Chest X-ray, PA view. Patient: 45 years old, sex F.
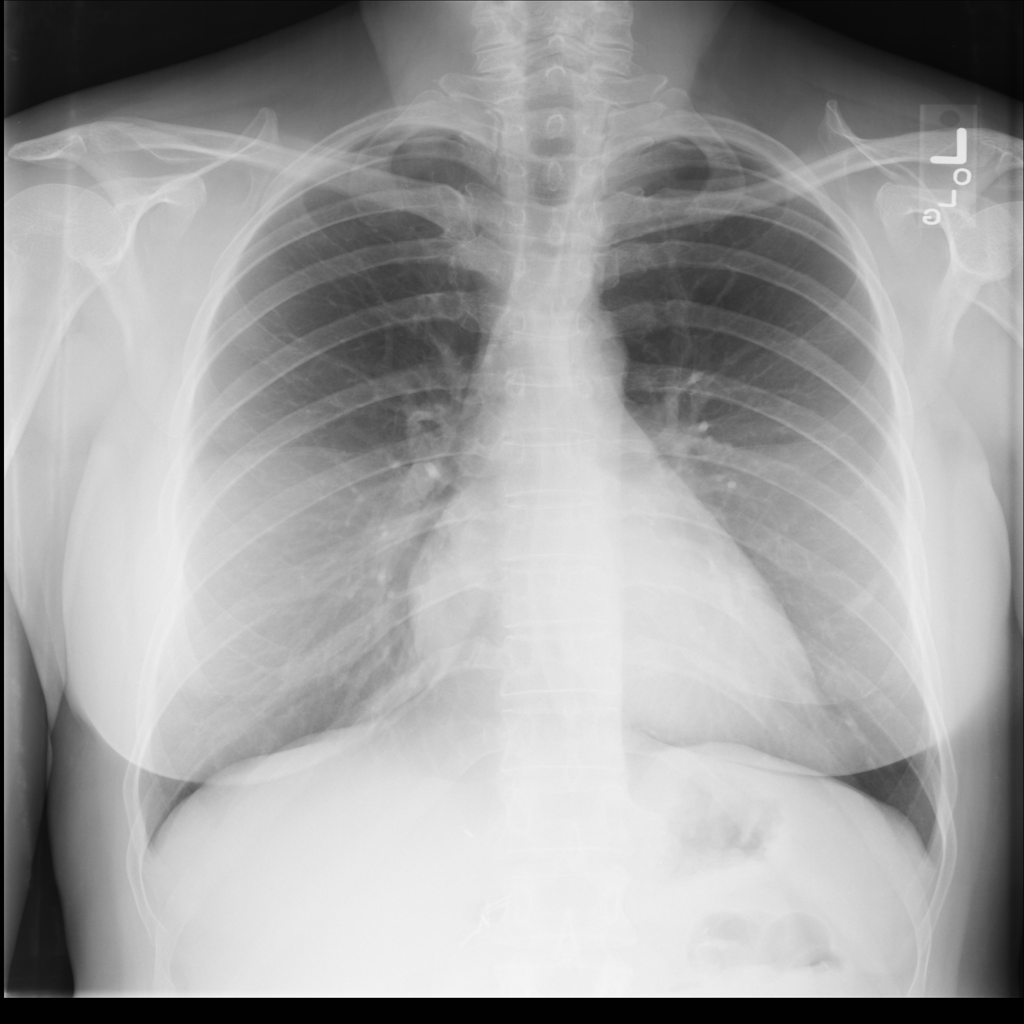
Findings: No Finding